Current action and preconditions to check: trajectory_clear

Your task: For each precondition in the list above, predict whether it will hold at this action.

Consider the current scene as observed from the mobile robot's camera, and analyze the predicted future states of all dynamic agents (e.g., people, animals, vehicles, or any moving entities) within the NEXT SECOND.

IMPORTANT: Only answer "very likely" if you are absolutely certain—based on strong, clear evidence—that a dynamic agent will violate the precondition in the predicted future state. Do NOT answer "very likely" for unlikely, ambiguous, or low-probability risks.

Ask yourself for each precondition: Is there a high probability, with clear and convincing evidence, that the predicted future states of any dynamic agent will interfere with the predicted future state of the currently executing action within the NEXT SECOND, causing that precondition to fail?

Assess the risk level based on these predictions. Use "likely" or "very likely" if motions create a clear risk of interference.

Use "neutral" or "improbable" if agents are nearby but their predicted paths are clearly diverging or non-conflicting.

Failure Risk Categories: "very improbable", "improbable", "neutral", "likely", "very likely"

Answer Format: Output ONLY the probability_of_failure value from these categories: "very improbable", "improbable", "neutral", "likely", "very likely"

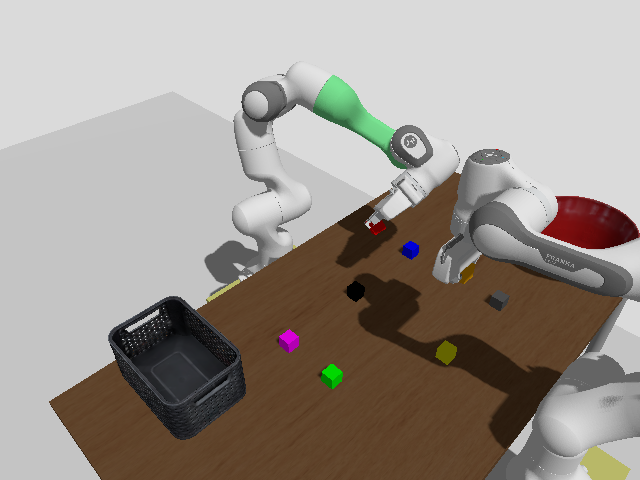

Answer: improbable